Field crop: maize
Growth stage: 2
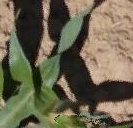
Species: maize